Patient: sex F, age 26
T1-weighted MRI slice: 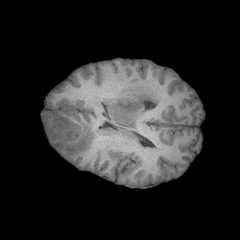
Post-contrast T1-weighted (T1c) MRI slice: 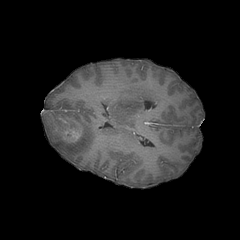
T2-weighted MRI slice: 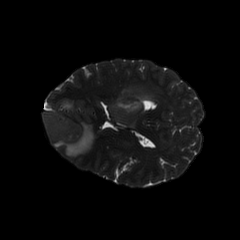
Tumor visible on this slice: yes
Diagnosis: Glioblastoma, IDH-wildtype
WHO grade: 4